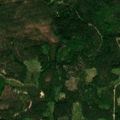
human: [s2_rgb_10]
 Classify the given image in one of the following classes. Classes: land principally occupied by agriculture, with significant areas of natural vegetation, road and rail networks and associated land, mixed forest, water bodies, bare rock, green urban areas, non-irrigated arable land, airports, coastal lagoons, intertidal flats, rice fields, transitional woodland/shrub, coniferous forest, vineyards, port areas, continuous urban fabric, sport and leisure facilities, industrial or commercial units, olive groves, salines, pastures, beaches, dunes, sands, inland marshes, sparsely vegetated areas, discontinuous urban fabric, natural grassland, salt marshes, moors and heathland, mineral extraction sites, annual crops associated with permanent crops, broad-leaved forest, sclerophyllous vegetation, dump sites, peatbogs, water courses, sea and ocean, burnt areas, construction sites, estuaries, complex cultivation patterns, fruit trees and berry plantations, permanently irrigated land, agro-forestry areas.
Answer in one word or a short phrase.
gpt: coniferous forest, mixed forest